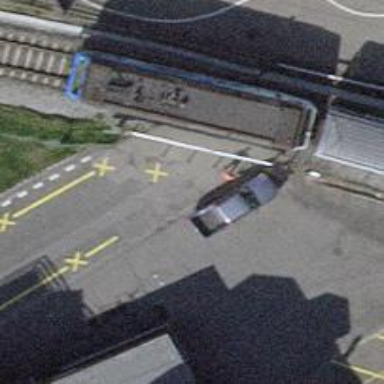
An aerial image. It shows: Bollard.